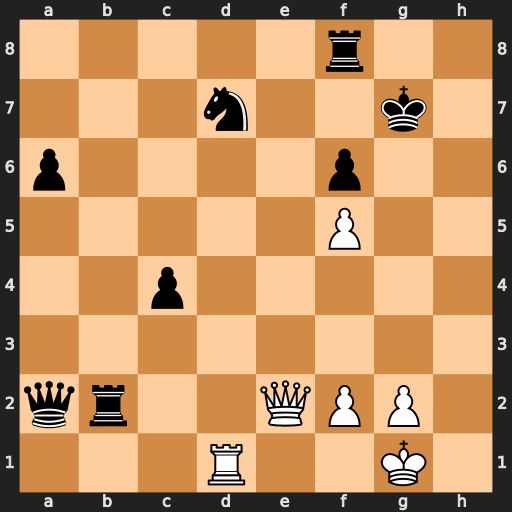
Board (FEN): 5r2/3n2k1/p4p2/5P2/2p5/8/qr2QPP1/3R2K1
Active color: w
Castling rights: -
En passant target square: -
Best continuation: Rxd7+ Rf7 Rxf7+ Kxf7 Qe6+ Kg7 Qe7+